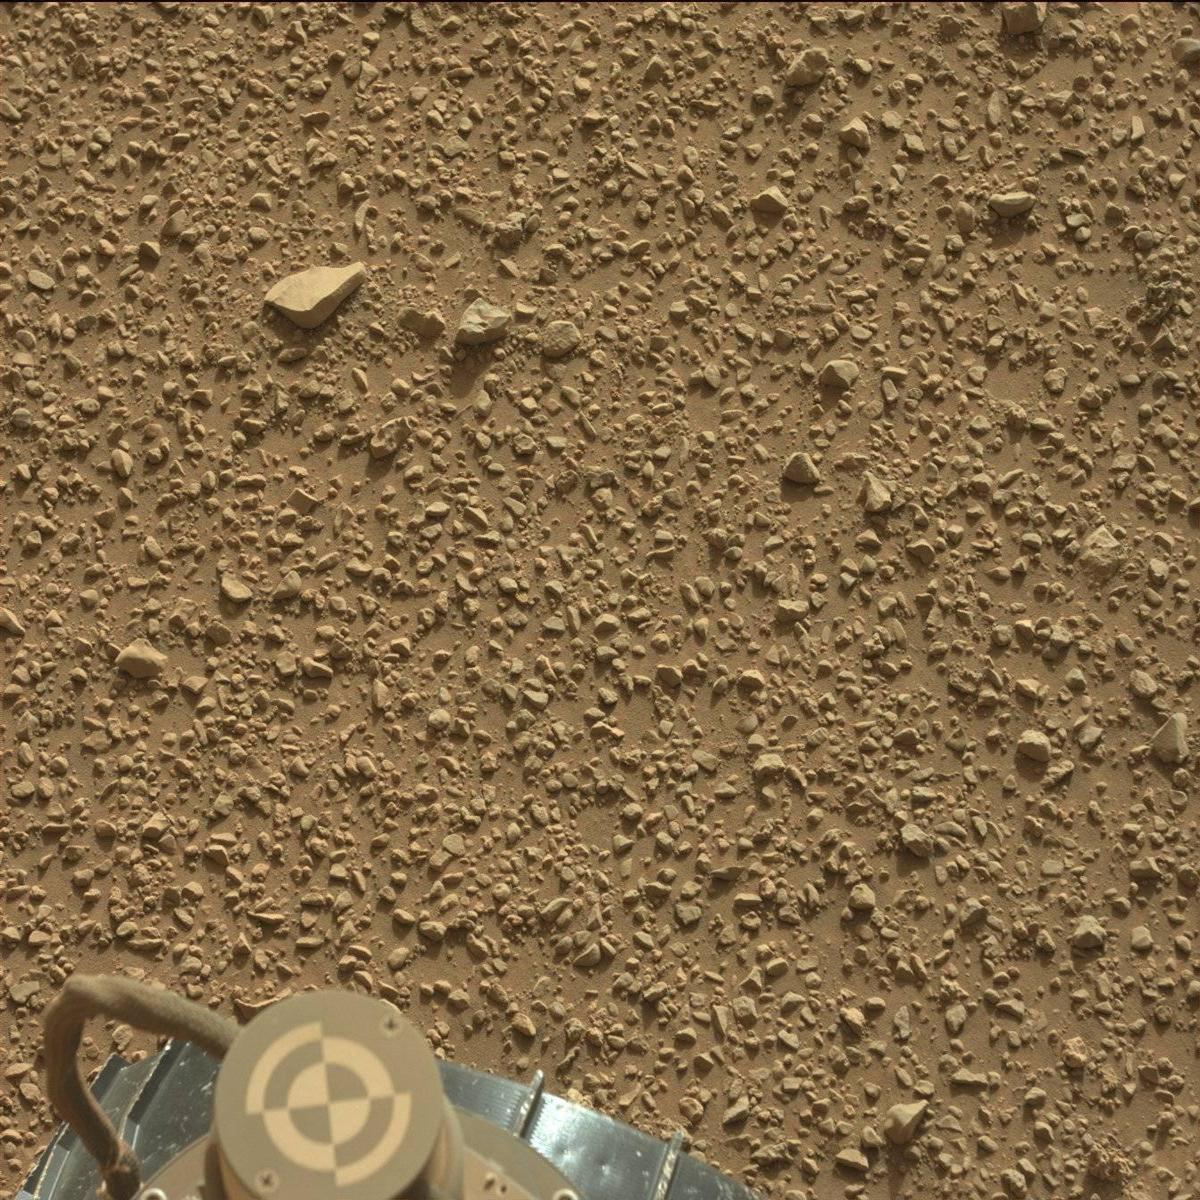
Terrain classes present: Bedrock, Rock, Rover, Sand / Soil